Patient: sex M, age 57
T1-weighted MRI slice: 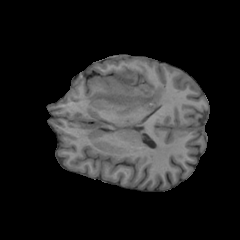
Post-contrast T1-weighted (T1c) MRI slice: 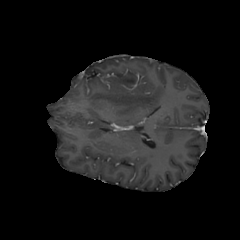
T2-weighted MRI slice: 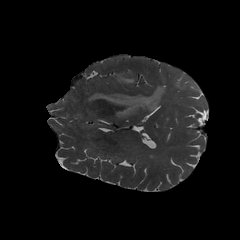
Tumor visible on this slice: yes
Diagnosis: Glioblastoma, IDH-wildtype
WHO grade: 4